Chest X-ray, PA view. Patient: 30 years old, sex M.
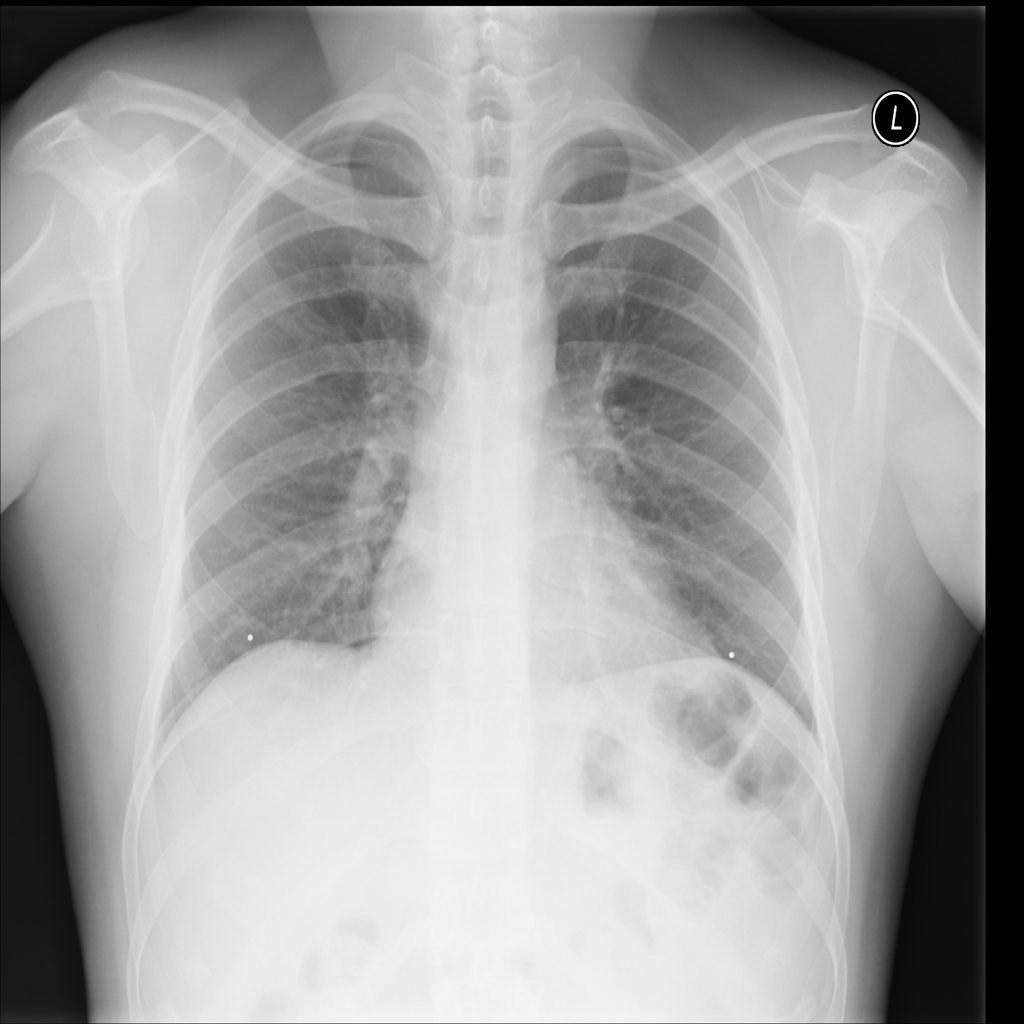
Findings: No Finding